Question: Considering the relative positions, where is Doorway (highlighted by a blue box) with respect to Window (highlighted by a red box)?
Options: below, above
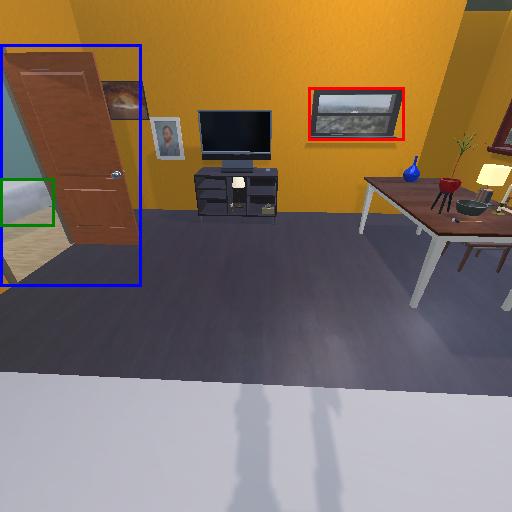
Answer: below